Question: I'm trying to send email from my app, emails seem to be going to mandrill correctly and there getting delivered, but I see nothing in my inbox.

I've even tried sending them through my domain and I'm still not getting them. I get them from my live website its using gmail but I want to switch
Using mxtoolbox.com I found
SMTP Reverse DNS Mismatch and
454 4.7.1 Relay access denied which could mean its been marked for spam?
It's sent through emails twice so I'm wondering if theres a time between emails sent or something.
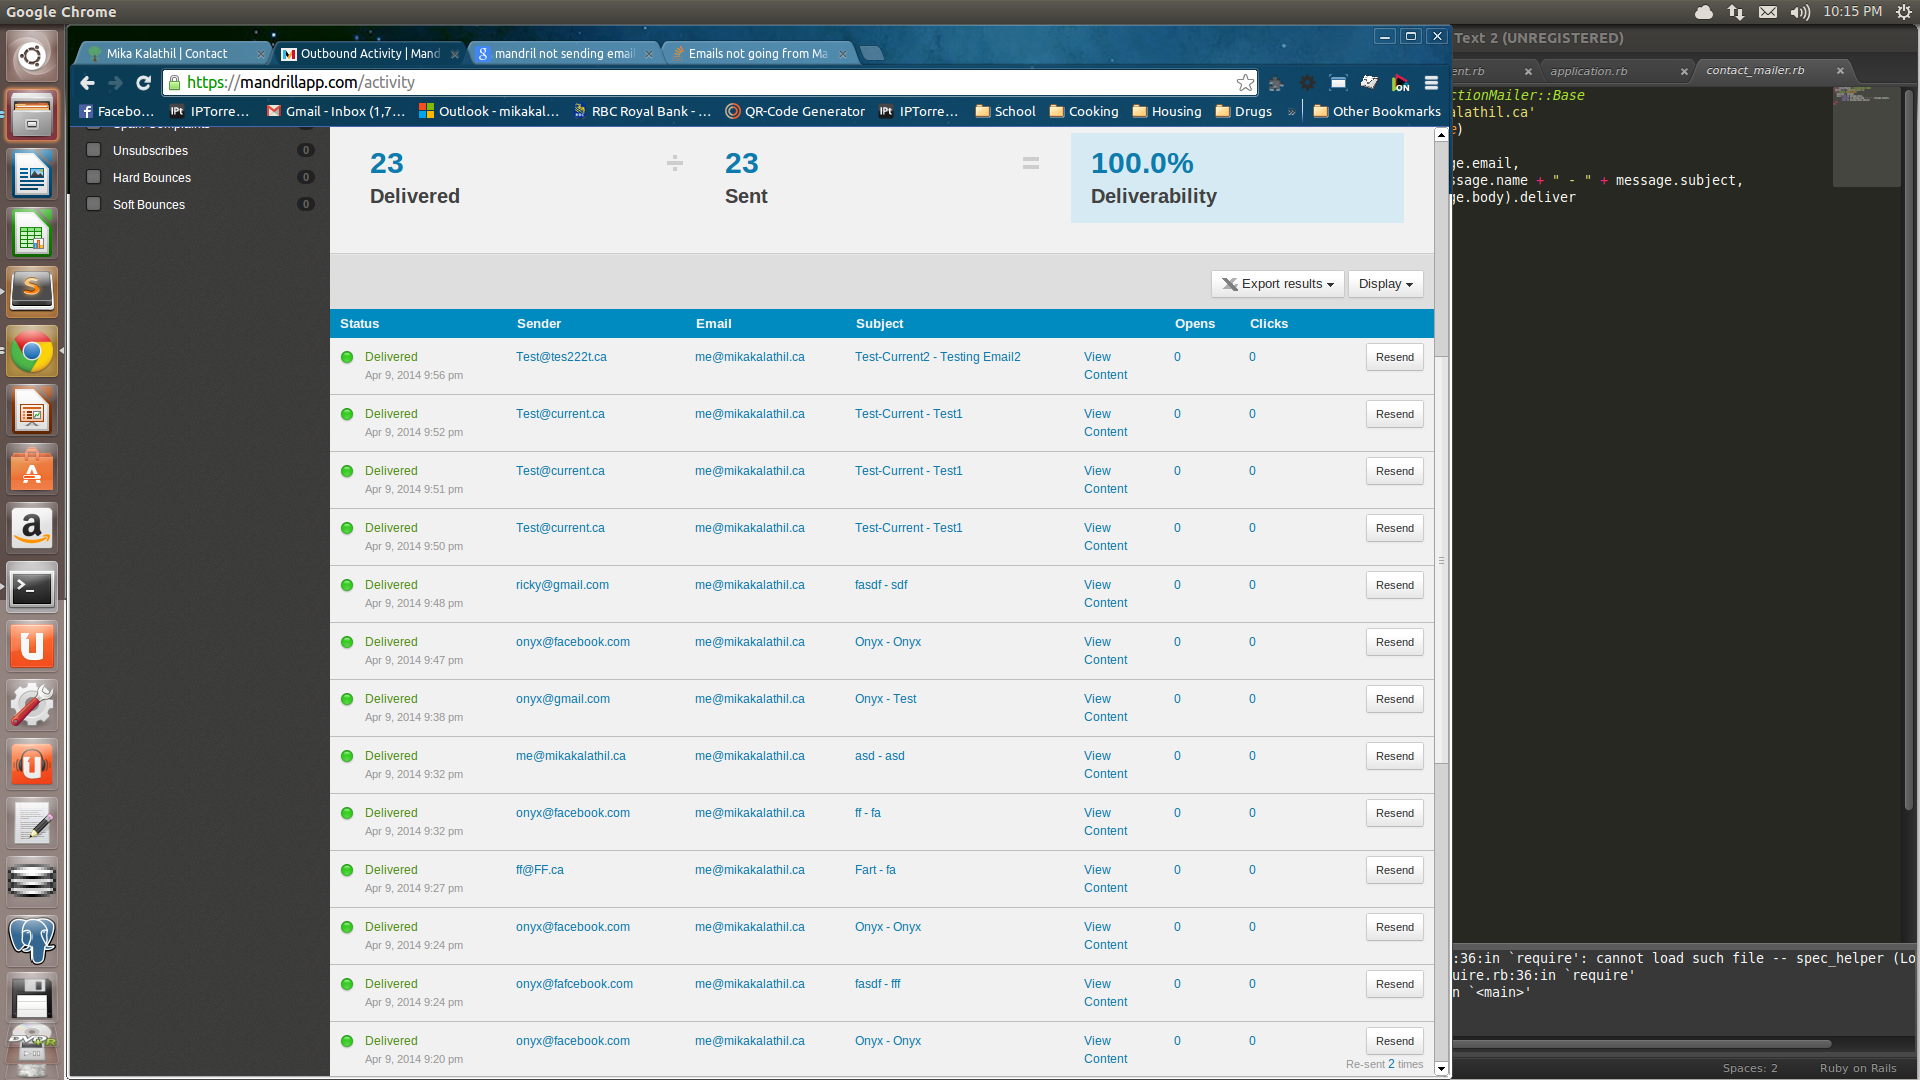
Answer: Mandrill blocks certain domains from being the send address to prevent fraud, but as long as you're sending an address you know exists an address you know exists, you should be fine. Also, if that were the problem, the email would bounce rather than send. Also, some email services have policies that prevent you from doing things like sending an email to your address from your address from an external service. Based on that error message you provided, it could be something like that; I would check your provider's policies (and your spam folder).